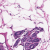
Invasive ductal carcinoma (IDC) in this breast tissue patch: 0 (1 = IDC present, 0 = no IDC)